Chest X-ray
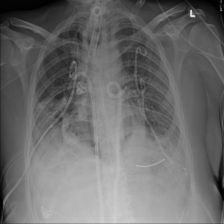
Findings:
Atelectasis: positive
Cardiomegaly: negative
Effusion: positive
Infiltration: positive
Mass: negative
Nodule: negative
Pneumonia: negative
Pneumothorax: negative
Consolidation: negative
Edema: negative
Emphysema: negative
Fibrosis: negative
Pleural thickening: negative
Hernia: negative